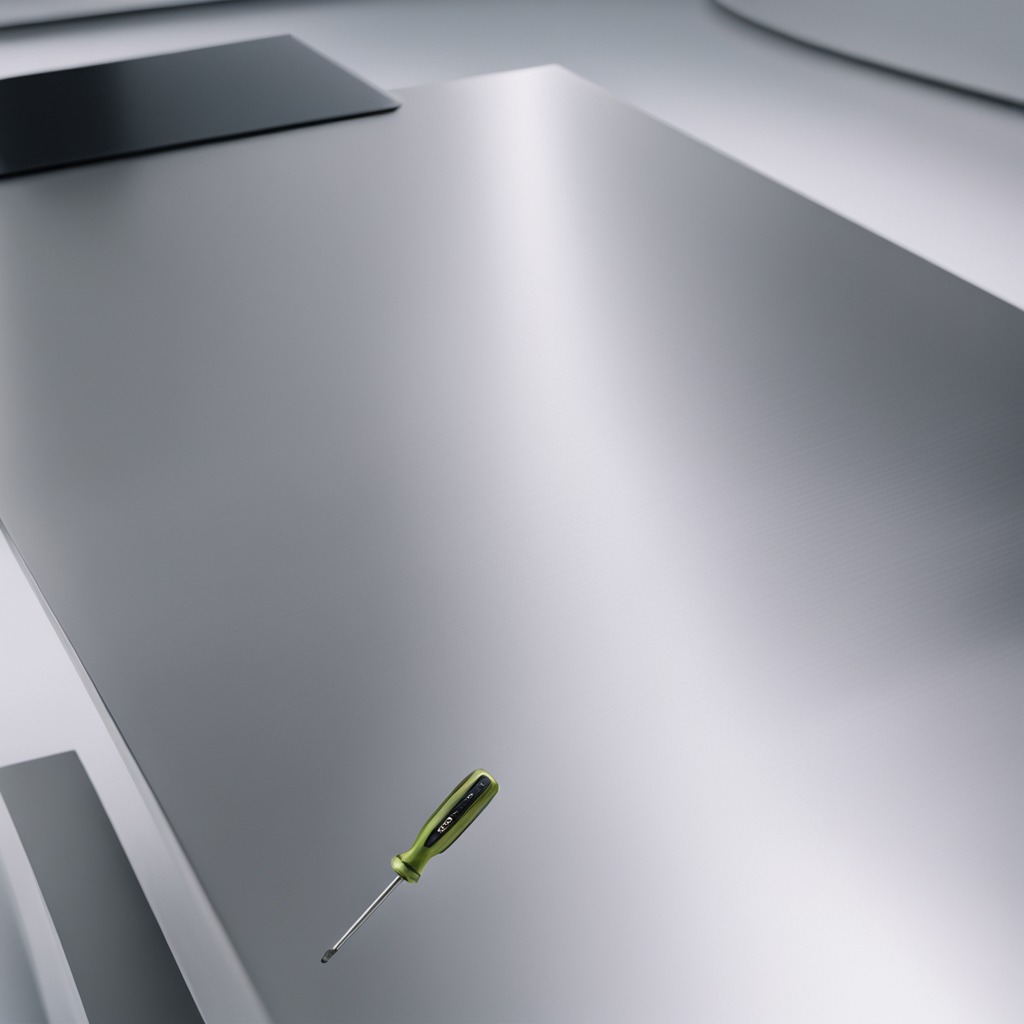
A screwdriver is lying on a stainless steel table in a high-end prototyping lab.